Question: We have a Tapestry-Spring-Hibernate webapp running on Tomcat 6, handing about a few 1000 requests a second. Randomly, for no apparent reason, a page just displays a bunch of random characters on the browser. However, when the page is refreshed, it displays fine. Here is a screen-shot of the source of the garbled page on Chrome:

Here is what I have found so far:
1. It doesn't seem to be browser specific. I have witnessed this on Chrome and Firefox, but users have also reported this on IE 7 and up.
2. Load on the server seems to have no correlation to when this happens.
3. Refreshing the page displays the page normally, as if nothing ever happened.
4. I don't see anything relevant in the server or the application logs
5. The content-type tag for the page is <meta content="text/html; charset=utf-8" http-equiv="content-type"/>
6. There are a couple other webapps deployed on the same container, one being Alfresco, but they don't seem to exhibit this at all.
My question is, has someone run into this before, and if so, can they point me to where I should start looking? Is this a problem with the page having something like the incorrect content-type or the server not being able to handle it for some reason? Or could this be a framework bug in Tapestry or in the application itself? Any pointers are welcome. At this point, I am not sure where the problem is, so I wasn't sure if this goes on ServerFault or stays here.
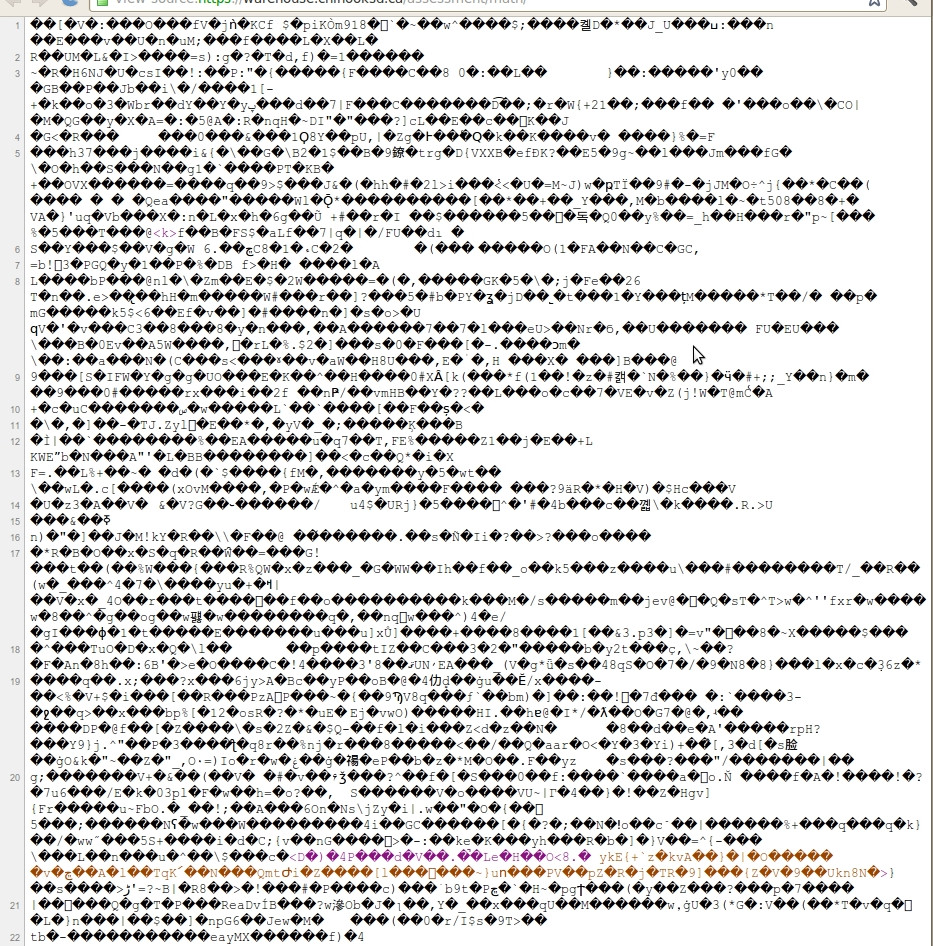
Answer: This seems to be related to gzip compression issues in the Tapestry framework (as suggested by @barnyr) and is possibly a regression bug in Tapestry 5.3. To quote Howard from a <URL>:
> I believe this was a bug where under certain circumstances, a corrupt
GZIP stream of page content would be streamed to the client; this is
fixed in 5.2.6 for sure, but I thought it was fixed in 5.2.5 as well.
The quick fix is to add the following configuration symbol in the 'contributeApplicationDefaults' method of the app's module class:
'''
configuration.add(SymbolConstants.GZIP_COMPRESSION_ENABLED, "false");
'''
This of course disables gzip compression, but might a trade-off worth making.
Possibly related issues:
- <URL>